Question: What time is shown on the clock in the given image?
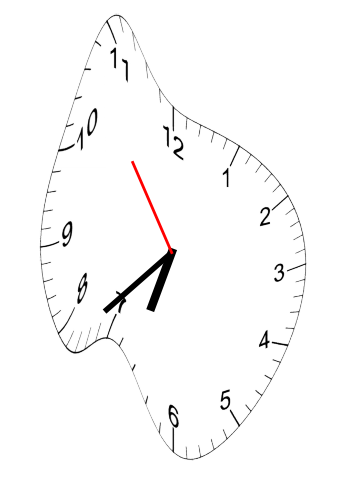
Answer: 06:37:54